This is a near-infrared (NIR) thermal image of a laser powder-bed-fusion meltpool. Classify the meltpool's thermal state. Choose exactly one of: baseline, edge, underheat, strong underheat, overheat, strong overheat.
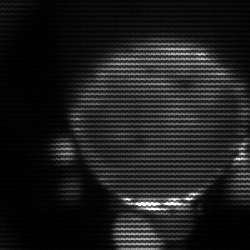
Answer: edge